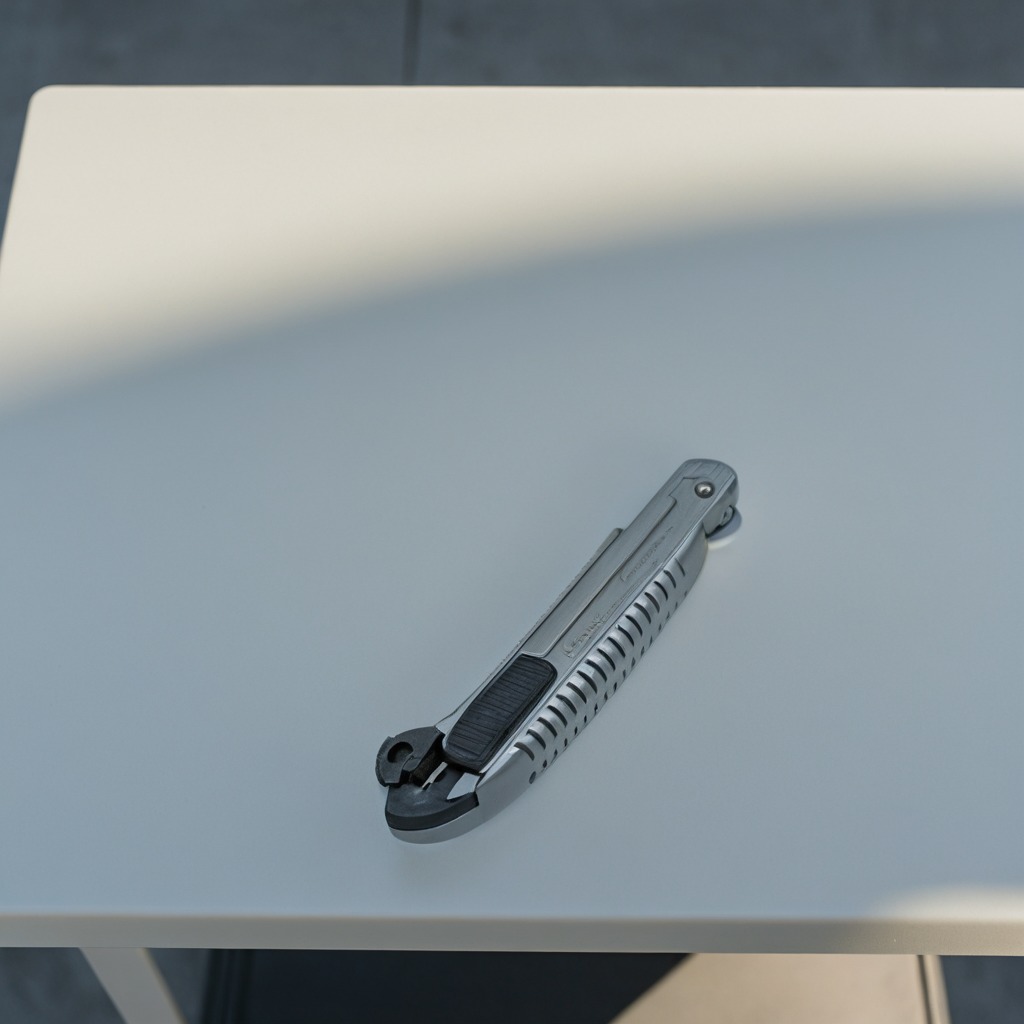
A utility knife is lying on a clean utility table in a temporary outdoor tool station afternoon light present textured surface